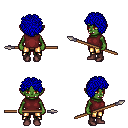
a pixel art fantasy rpg character, female body template, orc, green skin, maroon sleeveless shirt, gold greaves, blue curly afro hairstyle, maroon shoes, spear, four views (front, back, left, right), 2x2 character sprite sheet, small pixel art, hard edges, no anti-aliasing